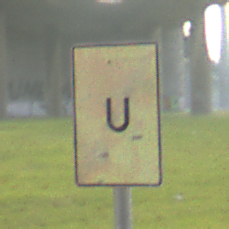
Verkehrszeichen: EndeUmleitung
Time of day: SunriseSunset
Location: Outdoor (Suburban)
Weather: PartlyCloudy
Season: NotSpecified
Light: Natural